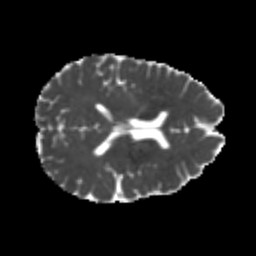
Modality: MD
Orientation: axial
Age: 23
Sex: male
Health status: healthy
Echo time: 0.074 s